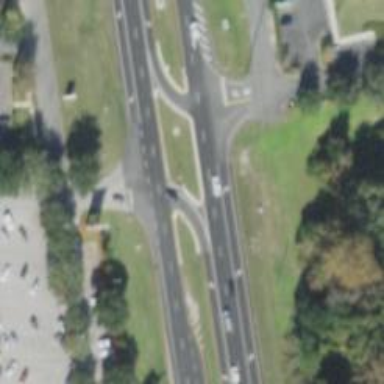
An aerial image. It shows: Asphalt trunk link road.